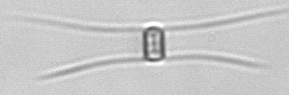
Label: Chaetoceros_similis